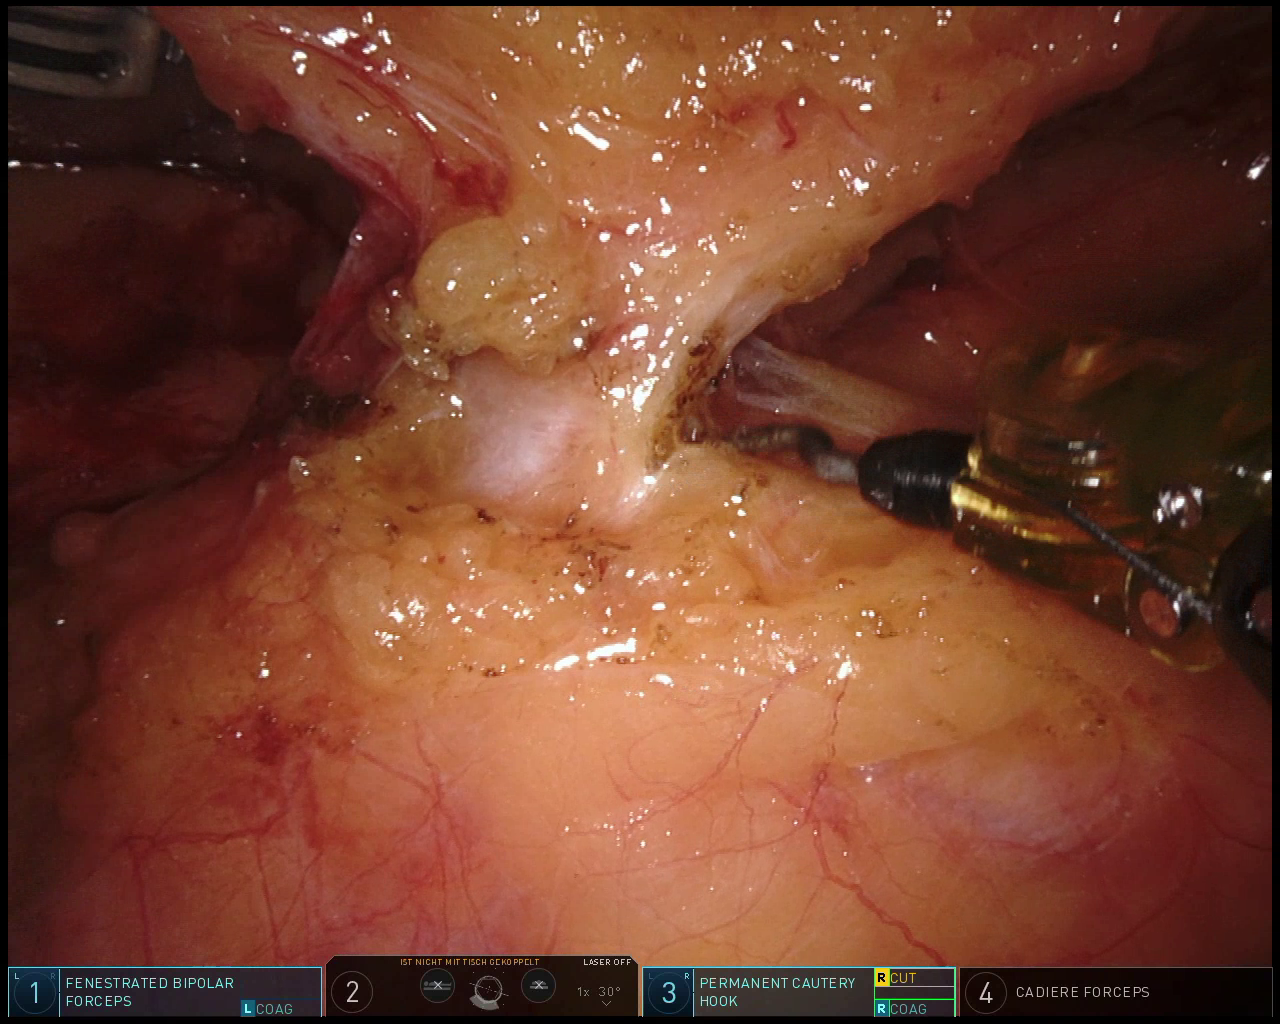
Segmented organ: inferior_mesenteric_artery
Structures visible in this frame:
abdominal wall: no
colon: no
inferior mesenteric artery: yes
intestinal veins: no
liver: no
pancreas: no
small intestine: no
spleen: no
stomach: no
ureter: no
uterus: no
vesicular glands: no